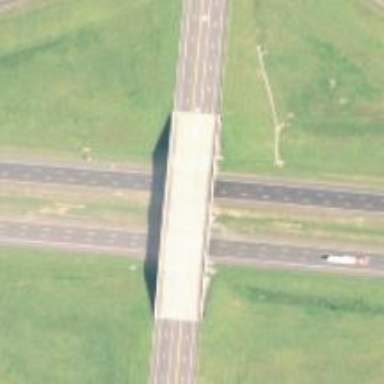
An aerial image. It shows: Secondary road crossing viaduct bridge.